Question: I have this statement:
'''
SELECT count(s.name), s.name, avg(a.rate), @curRank := @curRank + 1 AS rank
FROM 'avatec_objects_comments' as a, avatec_objects as s, (SELECT @curRank := 0) r
WHERE a.oid =s.id and s.status=0
GROUP BY s.name
ORDER BY avg(a.rate) desc, count(s.name) desc
'''
This is my desired result (see numbers on side)

How can I set the rank like in the desired result above based on 'count(s.name)' and 'avg(a.rate)'?
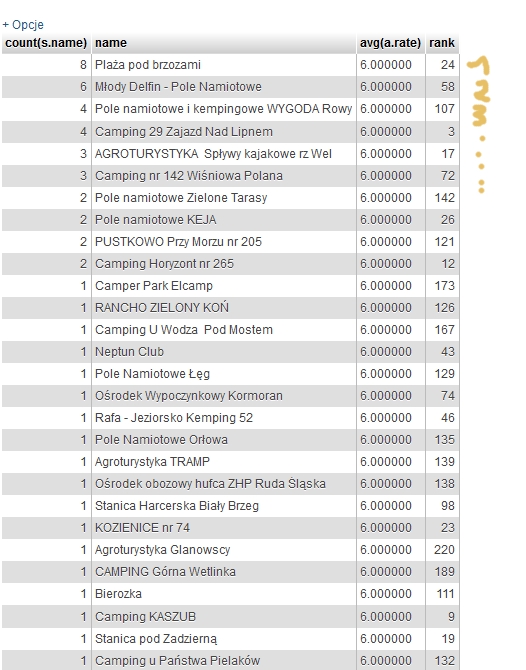
Answer: MySQL seems to have an issue with using variables with 'group by'. The solution is to use a subquery. In addition, your query can be improved by using explicit 'join' syntax:
'''
SELECT cnt, name, avgrate,
(@curRank := @curRank + 1) AS rank
FROM (SELECT count(o.name) as cnt, o.name, avg(oc.rate) as avgrate,
FROM avatec_objects o JOIN
avatec_objects_comments oc
ON oc.oid = o.id
WHERE o.status = 0
GROUP BY o.name
) oc CROSS JOIN
(SELECT @curRank := 0) vars
ORDER BY avgrate desc, cnt desc;
'''